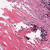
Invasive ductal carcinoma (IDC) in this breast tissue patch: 0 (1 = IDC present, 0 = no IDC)